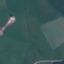
Land use / land cover: Pasture